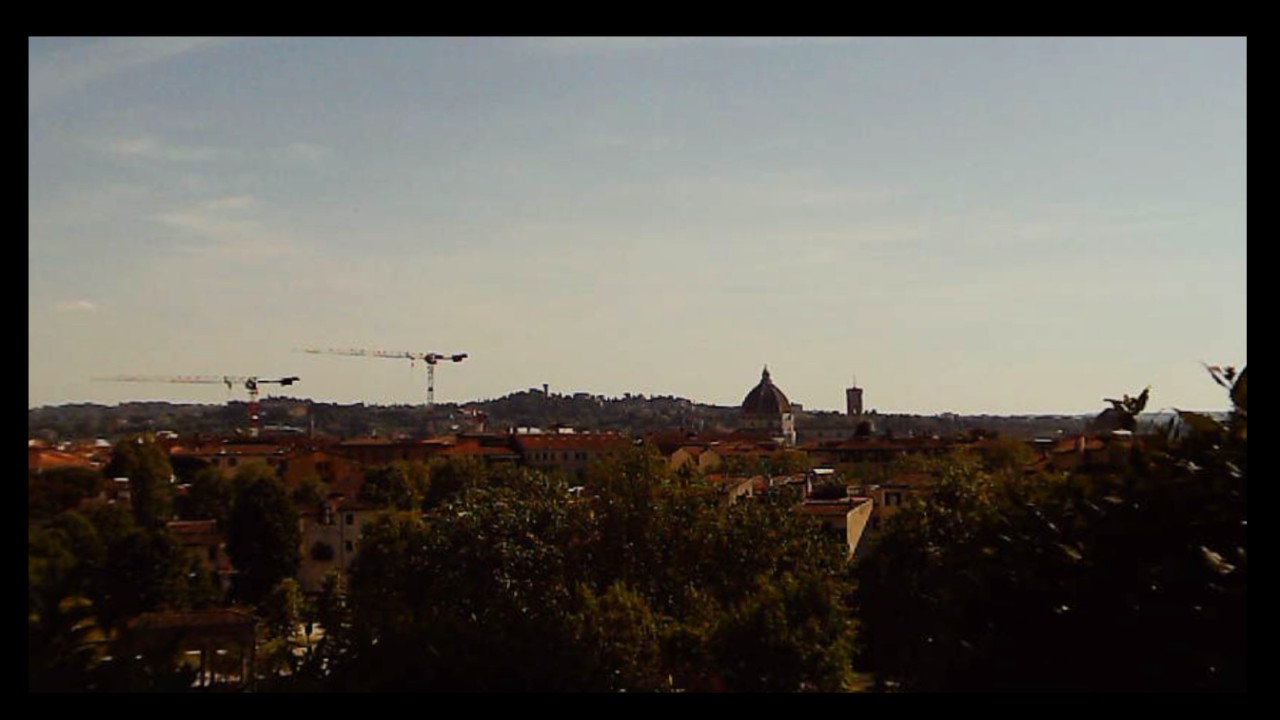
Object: DarwinFPV cineape20